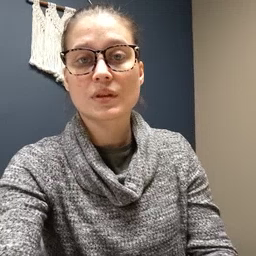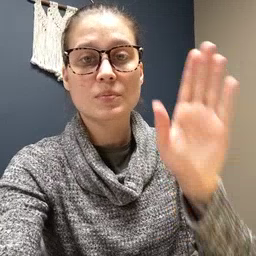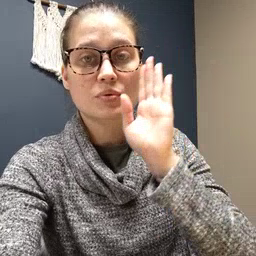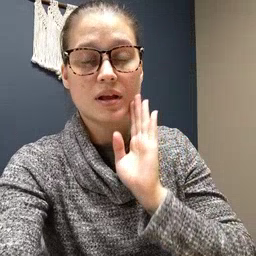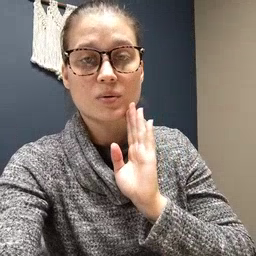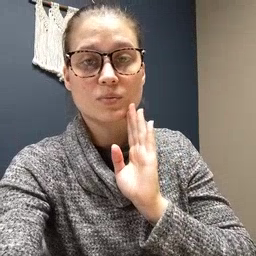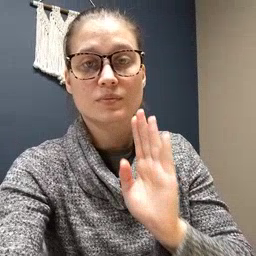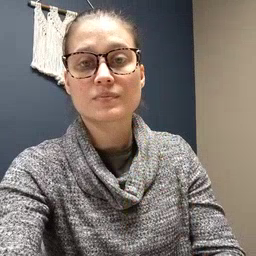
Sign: brown